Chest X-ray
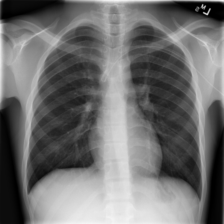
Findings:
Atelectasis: negative
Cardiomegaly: negative
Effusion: negative
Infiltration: negative
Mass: negative
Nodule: negative
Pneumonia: negative
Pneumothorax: negative
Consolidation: negative
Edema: negative
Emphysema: negative
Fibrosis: negative
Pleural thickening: negative
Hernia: negative